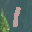
Label: 1